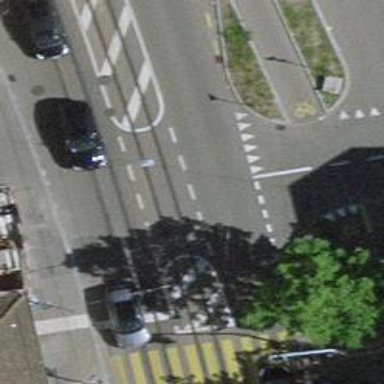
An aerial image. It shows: Tram level crossing on the railway.